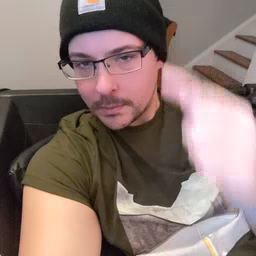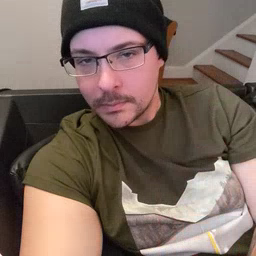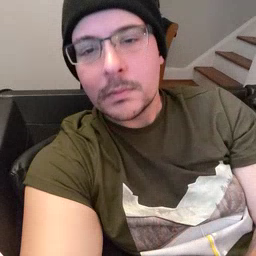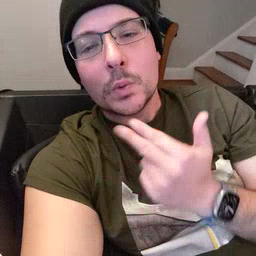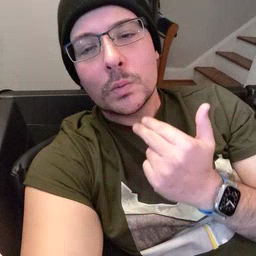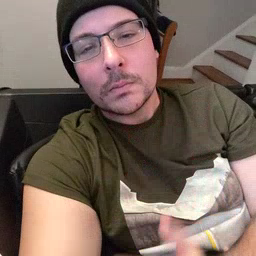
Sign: cute